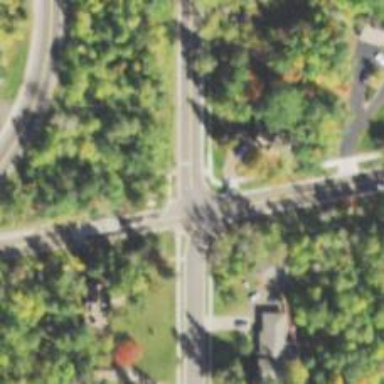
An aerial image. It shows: Residential road.